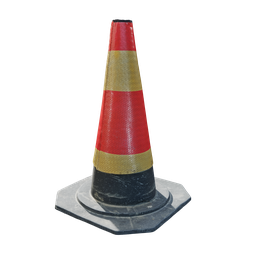
Label: tools